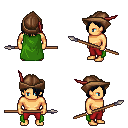
a pixel art fantasy rpg character, male body template, human, tanned skin, green cape, red pants, raven bangs hairstyle, leather cap, spear, four views (front, back, left, right), 2x2 character sprite sheet, small pixel art, hard edges, no anti-aliasing